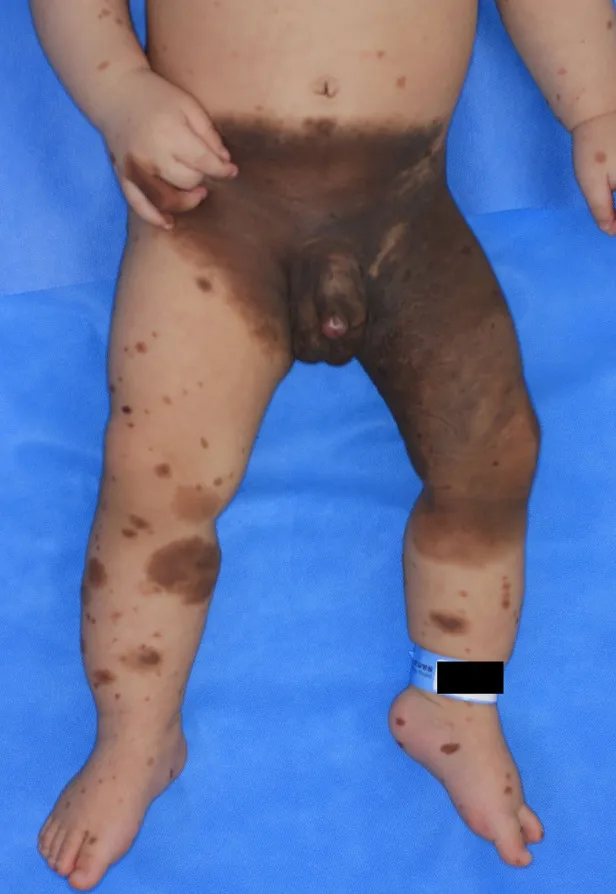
Gross photograph of a congenital giant nevus.
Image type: medical_photograph (other_medical_photograph)